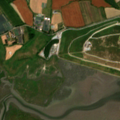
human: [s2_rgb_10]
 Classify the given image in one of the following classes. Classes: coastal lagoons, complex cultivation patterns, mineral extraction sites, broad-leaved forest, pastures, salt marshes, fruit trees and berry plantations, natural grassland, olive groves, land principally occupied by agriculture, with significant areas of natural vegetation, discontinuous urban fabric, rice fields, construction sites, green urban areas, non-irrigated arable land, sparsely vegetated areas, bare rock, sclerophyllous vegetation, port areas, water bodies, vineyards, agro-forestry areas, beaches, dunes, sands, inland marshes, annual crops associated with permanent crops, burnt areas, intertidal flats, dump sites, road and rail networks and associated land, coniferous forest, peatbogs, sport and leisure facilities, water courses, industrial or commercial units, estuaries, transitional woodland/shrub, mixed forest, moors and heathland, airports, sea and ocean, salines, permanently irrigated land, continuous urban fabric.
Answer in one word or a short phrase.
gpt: dump sites, non-irrigated arable land, salt marshes, intertidal flats